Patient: sex M, age 64
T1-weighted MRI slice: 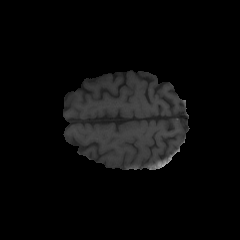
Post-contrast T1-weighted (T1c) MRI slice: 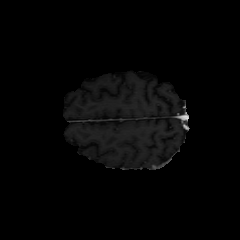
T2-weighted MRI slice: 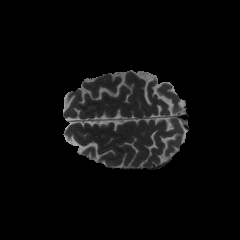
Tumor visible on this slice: no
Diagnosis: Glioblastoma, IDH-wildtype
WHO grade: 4